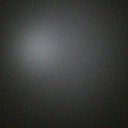
Screen state: off